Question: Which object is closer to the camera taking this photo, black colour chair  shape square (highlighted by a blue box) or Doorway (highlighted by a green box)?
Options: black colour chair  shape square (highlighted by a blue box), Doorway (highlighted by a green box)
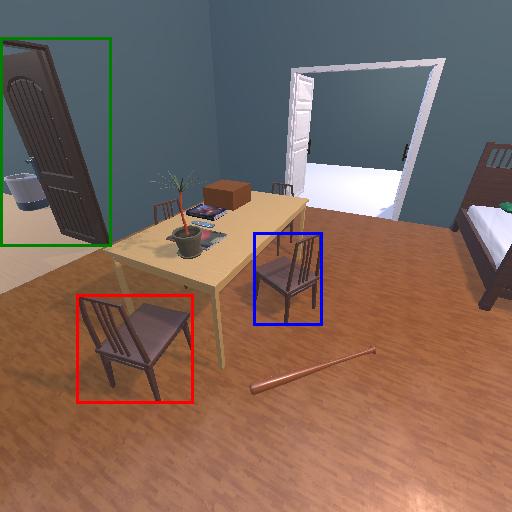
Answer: black colour chair  shape square (highlighted by a blue box)